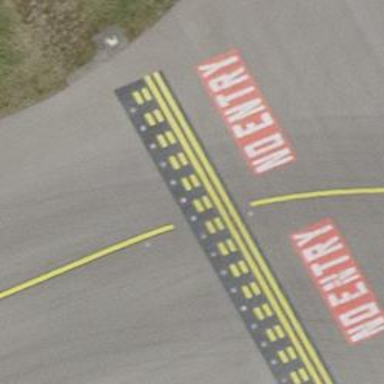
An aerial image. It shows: Runway holding position.